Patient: sex F, age 86
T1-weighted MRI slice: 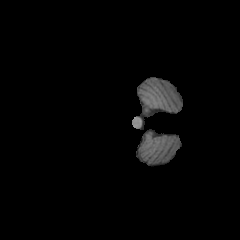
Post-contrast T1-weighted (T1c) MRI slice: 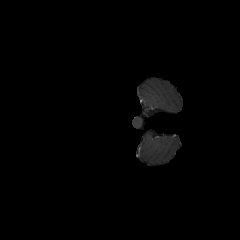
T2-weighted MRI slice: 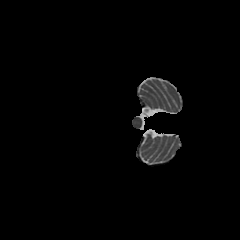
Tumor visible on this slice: no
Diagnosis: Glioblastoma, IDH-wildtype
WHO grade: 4